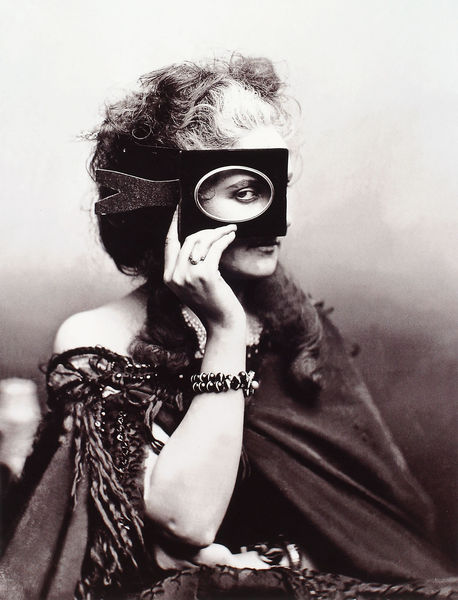
Titel: “Scherzo di Follia” (Comtesse de Castiglione)
Künstler: Léopold Ernest Mayer
Schlagwörter: hand, umhang, weiß, frau, frisur, grau, haar, kleid, mund, schmuck, schwarz, blick, tuch, arm, gesicht, rahmen, auge, haare, locke, locken, perlen, schulter, seide, kreis, oval, kette, zopf, mimik, muse, ring, foto, fotografie, maske, schwarzweiß, brille, intensiv, schwarz weis, armband, meduse, zwanziger jahre, elenbogen, 1920, mask, frau mit maske